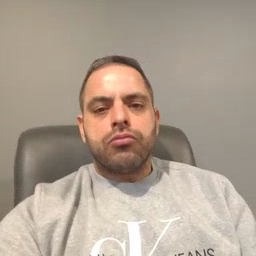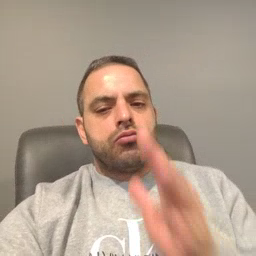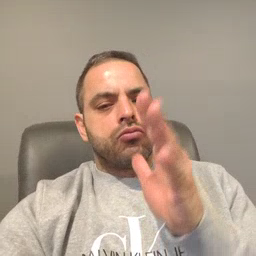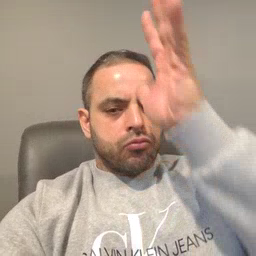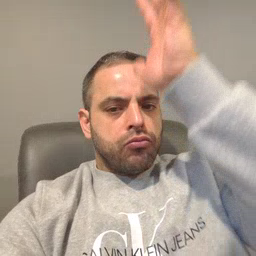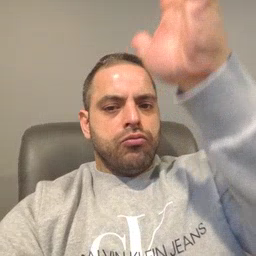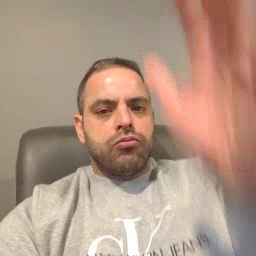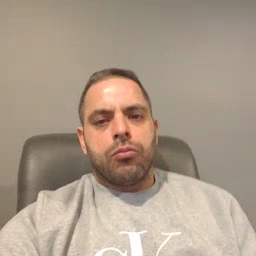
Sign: grandpa